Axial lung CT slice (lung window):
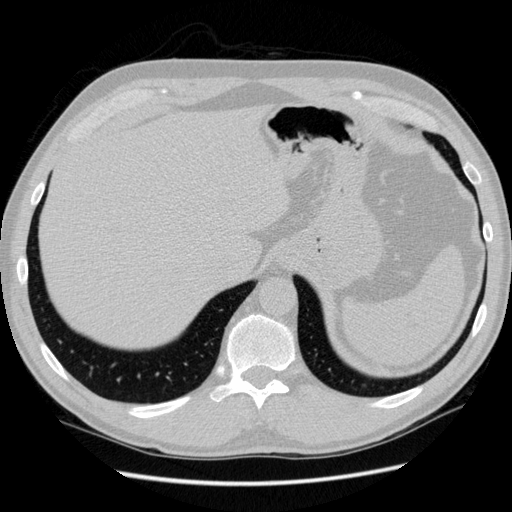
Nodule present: no